Current action and preconditions to check: trajectory_clear

Your task: For each precondition in the list above, predict whether it will hold at this action.

Consider the current scene as observed from the mobile robot's camera, and analyze the predicted future states of all dynamic agents (e.g., people, animals, vehicles, or any moving entities) within the NEXT SECOND.

IMPORTANT: Only answer "very likely" if you are absolutely certain—based on strong, clear evidence—that a dynamic agent will violate the precondition in the predicted future state. Do NOT answer "very likely" for unlikely, ambiguous, or low-probability risks.

Ask yourself for each precondition: Is there a high probability, with clear and convincing evidence, that the predicted future states of any dynamic agent will interfere with the predicted future state of the currently executing action within the NEXT SECOND, causing that precondition to fail?

Assess the risk level based on these predictions. Use "likely" or "very likely" if motions create a clear risk of interference.

Use "neutral" or "improbable" if agents are nearby but their predicted paths are clearly diverging or non-conflicting.

Failure Risk Categories: "very improbable", "improbable", "neutral", "likely", "very likely"

Answer Format: Output ONLY the probability_of_failure value from these categories: "very improbable", "improbable", "neutral", "likely", "very likely"

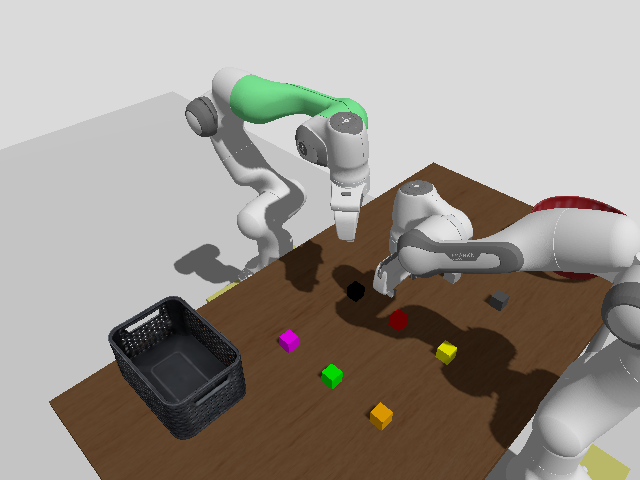

Answer: neutral